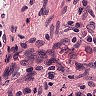
Metastatic tissue present: no